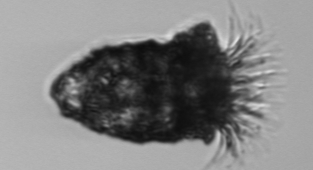
Label: Stenosemella_pacifica